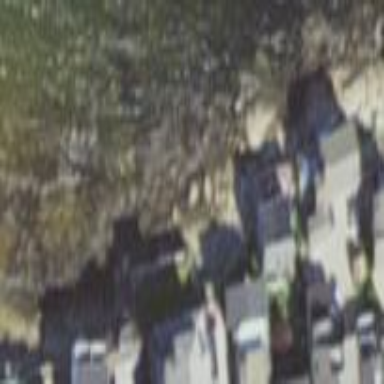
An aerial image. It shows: Rocky scree area influenced by tides.